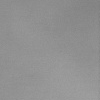
Atmospheric dust classification: dusty